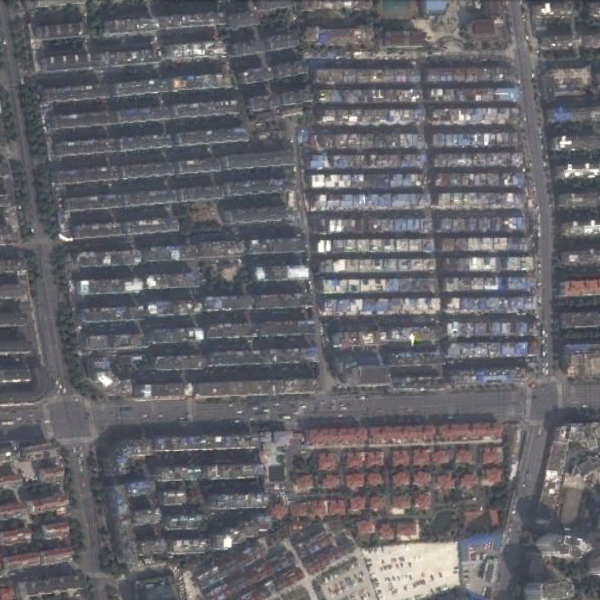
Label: DenseResidential